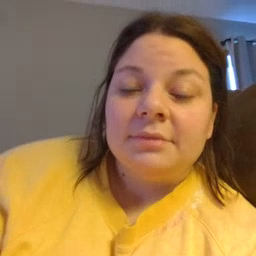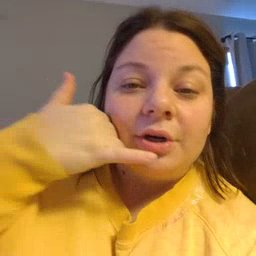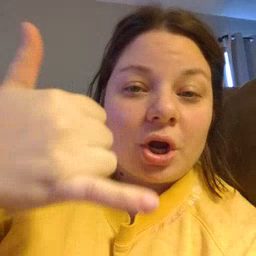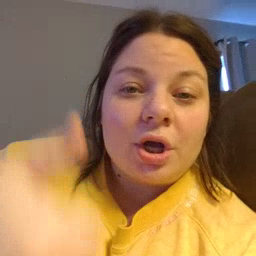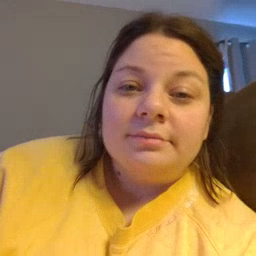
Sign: callonphone